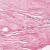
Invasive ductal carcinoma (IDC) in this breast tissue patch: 0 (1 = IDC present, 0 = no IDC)